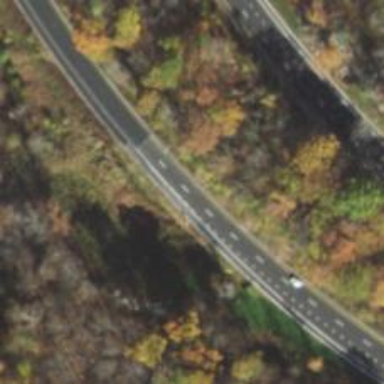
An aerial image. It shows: This image shows trunk highway that functions as expressway.